Question: Is the following dialog a native feature? If so, how can I use it?

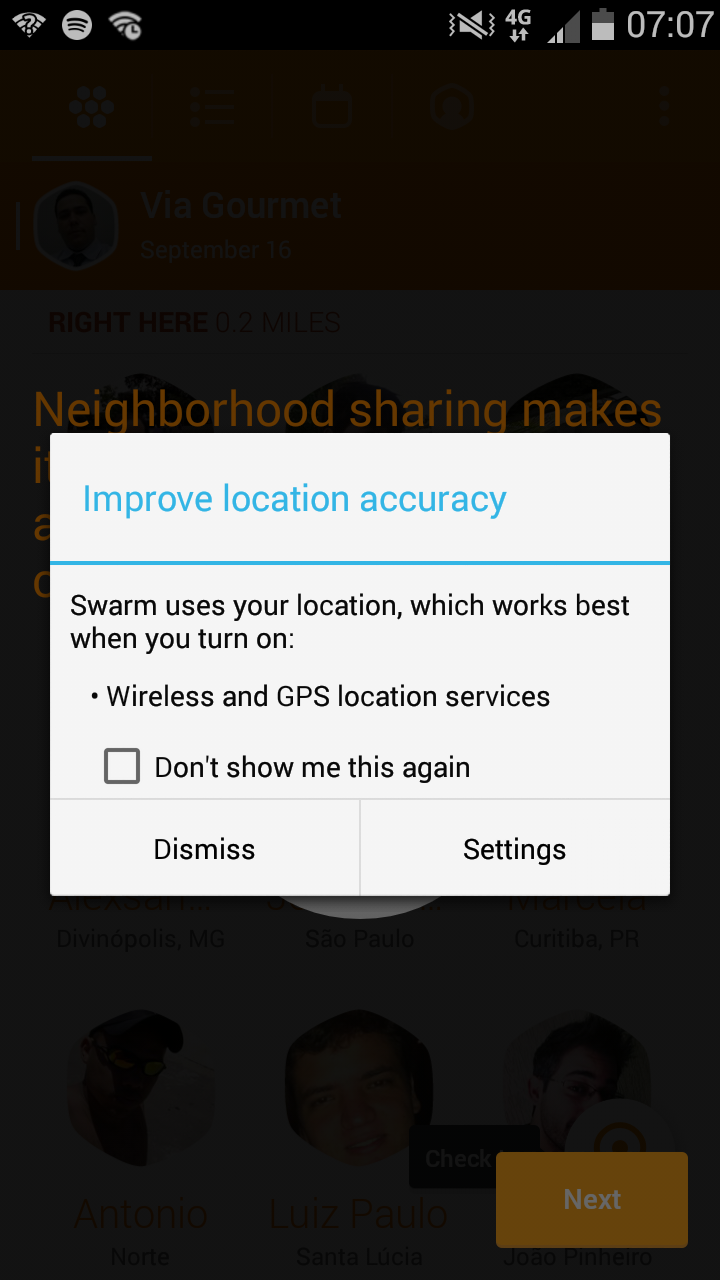
Answer: Check out for AlertDialog info:
<URL>
<URL>
You can easily have the dialog take the user to the location services, where they can enable GPS. Just have one of your buttons onclick listeners (like the Settings button) cause an intent like this
'''
Intent toGPSEnable = new Intent(Settings.ACTION_LOCATION_SOURCE_SETTINGS);
StartActivity(toGPSEnable)
'''